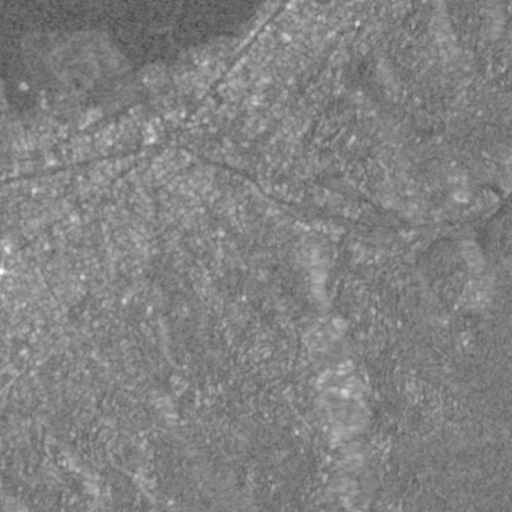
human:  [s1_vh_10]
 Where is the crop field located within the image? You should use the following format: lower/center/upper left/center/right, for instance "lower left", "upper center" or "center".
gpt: The crop field is located in the center of the image.
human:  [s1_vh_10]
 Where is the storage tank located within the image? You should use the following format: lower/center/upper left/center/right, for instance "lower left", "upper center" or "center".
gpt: The storage tank is located in the upper of the image.
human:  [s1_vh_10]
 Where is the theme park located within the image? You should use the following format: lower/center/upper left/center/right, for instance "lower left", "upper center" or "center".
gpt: The theme park is located in the upper left of the image.
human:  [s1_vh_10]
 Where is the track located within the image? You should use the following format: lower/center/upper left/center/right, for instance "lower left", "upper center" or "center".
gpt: There is no track in the image.

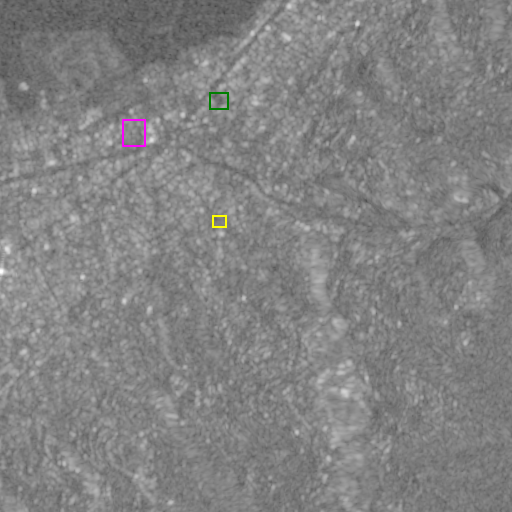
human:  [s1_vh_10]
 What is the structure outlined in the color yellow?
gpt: The structure outlined in yellow is a park.
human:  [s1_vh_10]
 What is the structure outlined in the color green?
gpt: The structure outlined in green is a parking lot.
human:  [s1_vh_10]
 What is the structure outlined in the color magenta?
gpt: The structure outlined in magenta is a theme park.
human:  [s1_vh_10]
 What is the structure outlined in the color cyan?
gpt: There is no cyan outline.